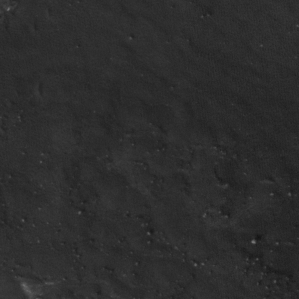
Label: non_frost